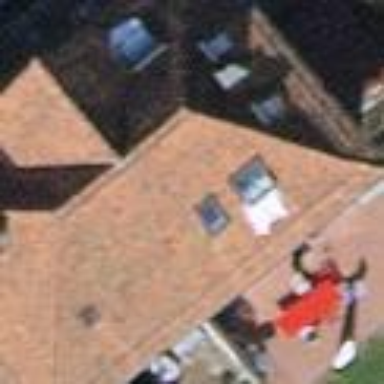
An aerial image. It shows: Building with tile roof.